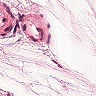
Metastatic tissue present: no